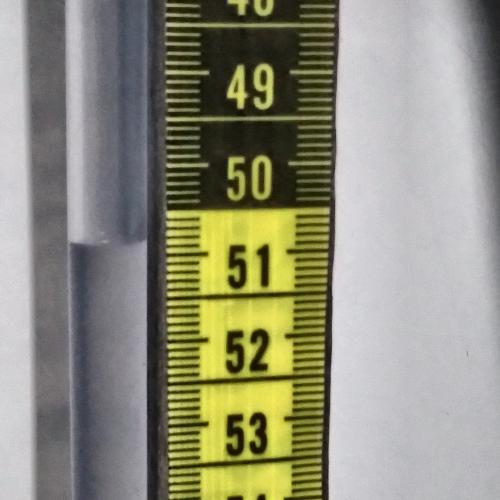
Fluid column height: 50.8 cm